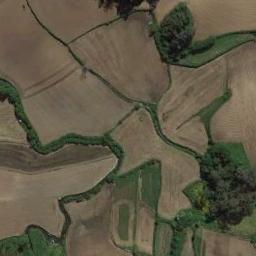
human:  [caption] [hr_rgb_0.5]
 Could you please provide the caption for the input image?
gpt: Half of the terraces are full of crops, and the other half are empty .

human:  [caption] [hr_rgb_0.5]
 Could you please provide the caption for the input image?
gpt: A small patch of brown and green mixed terraces .

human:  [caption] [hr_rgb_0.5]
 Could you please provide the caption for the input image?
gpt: There are many trees on the terrace .

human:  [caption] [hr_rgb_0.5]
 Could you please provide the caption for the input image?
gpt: The bare terrace is next to some trees .

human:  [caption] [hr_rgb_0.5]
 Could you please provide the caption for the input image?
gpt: There are some green trees near the yellow terraces .